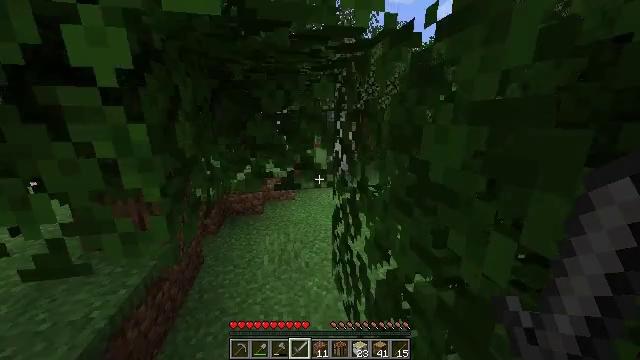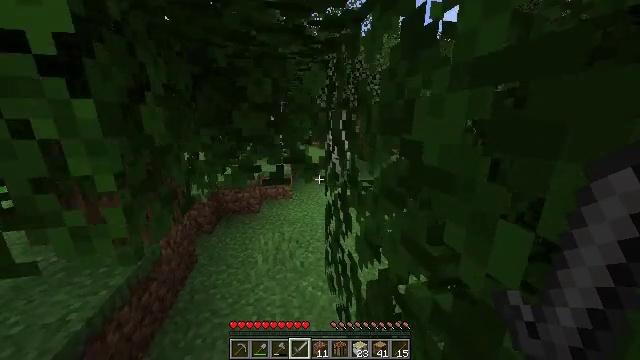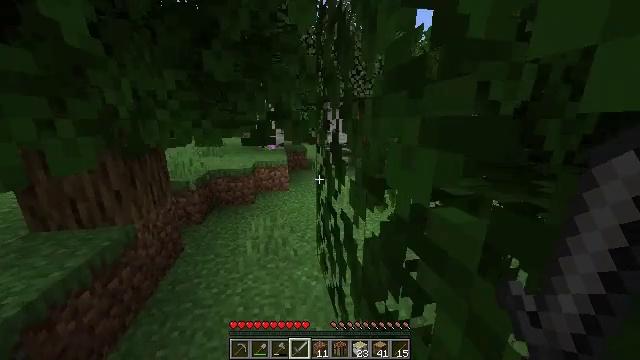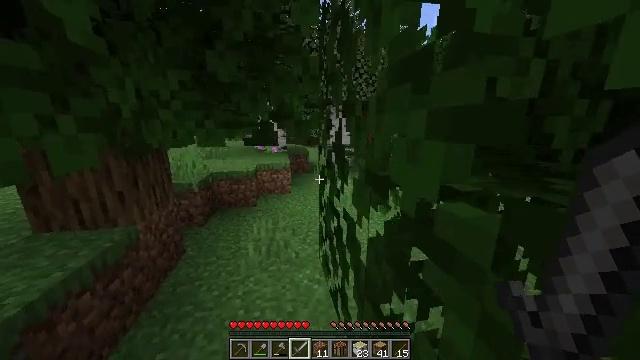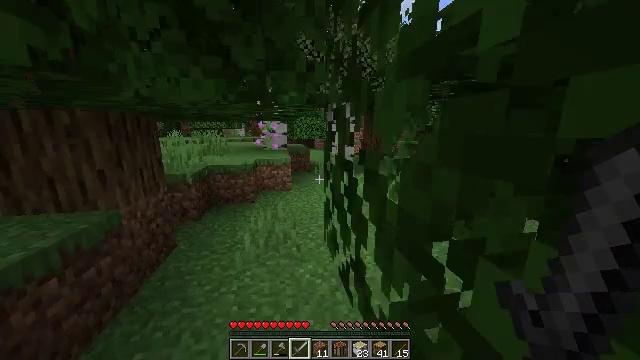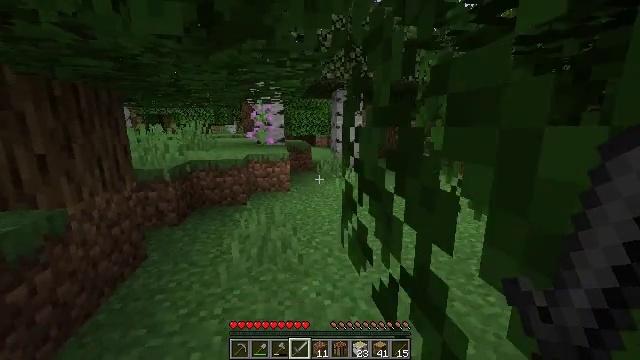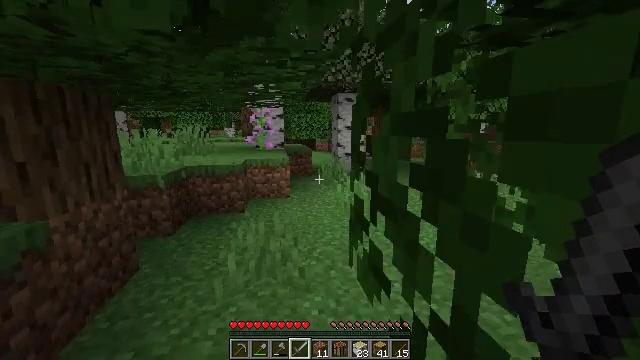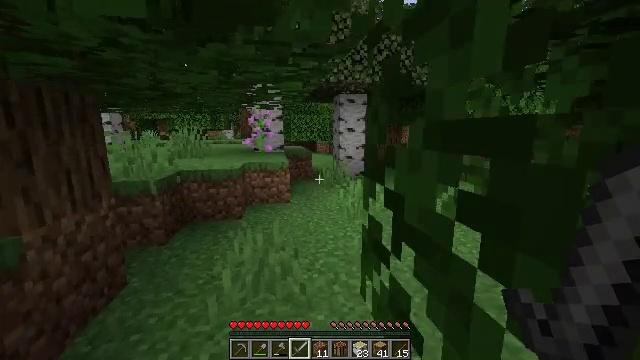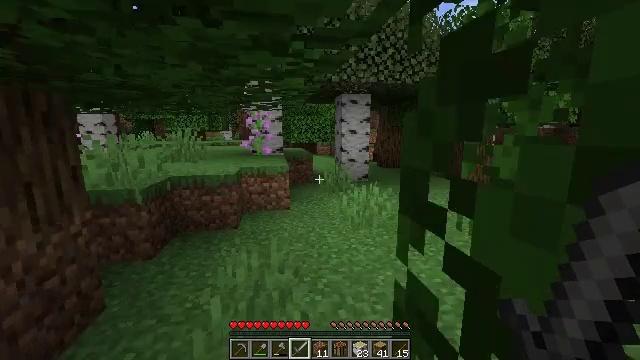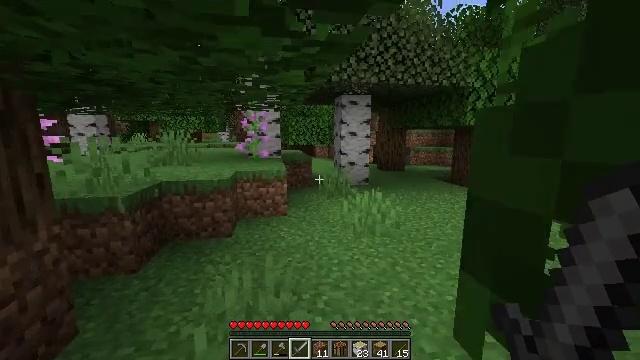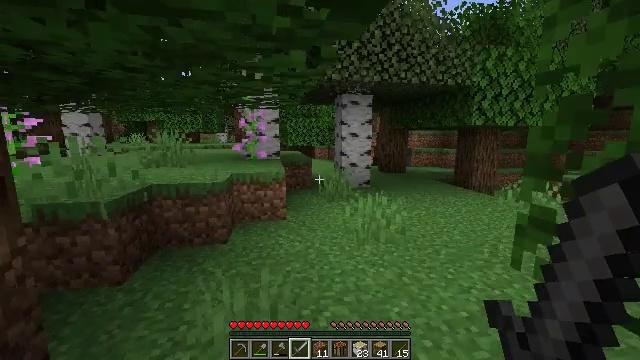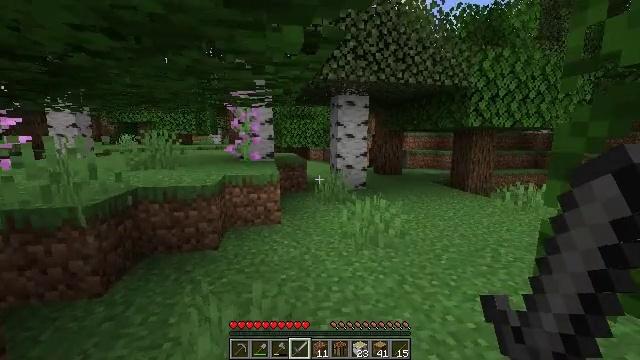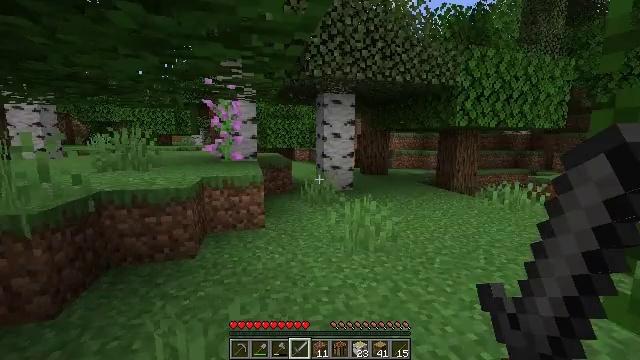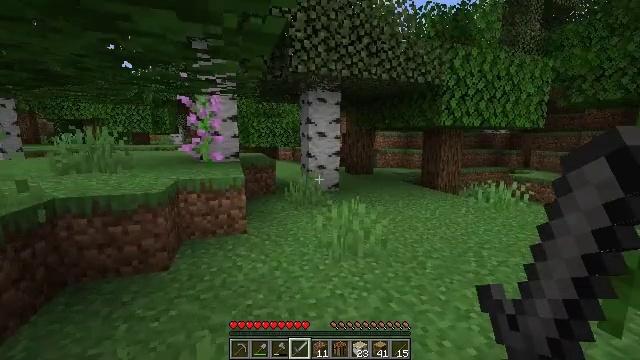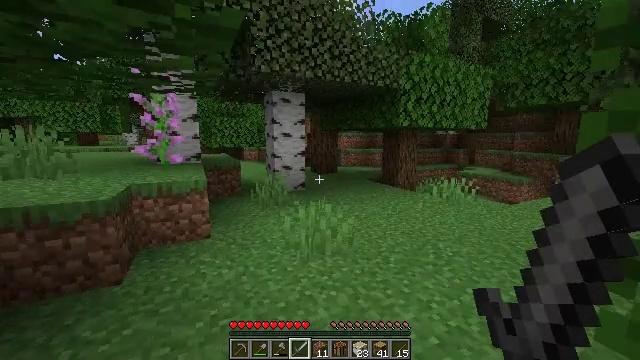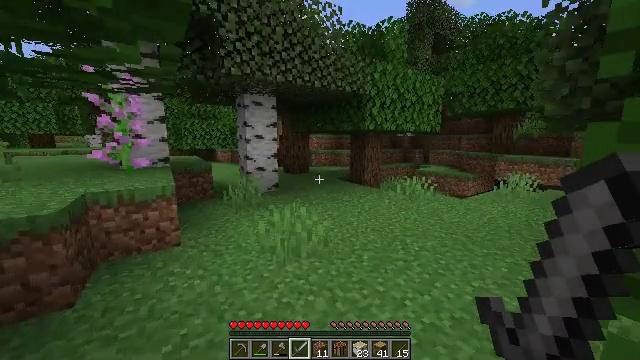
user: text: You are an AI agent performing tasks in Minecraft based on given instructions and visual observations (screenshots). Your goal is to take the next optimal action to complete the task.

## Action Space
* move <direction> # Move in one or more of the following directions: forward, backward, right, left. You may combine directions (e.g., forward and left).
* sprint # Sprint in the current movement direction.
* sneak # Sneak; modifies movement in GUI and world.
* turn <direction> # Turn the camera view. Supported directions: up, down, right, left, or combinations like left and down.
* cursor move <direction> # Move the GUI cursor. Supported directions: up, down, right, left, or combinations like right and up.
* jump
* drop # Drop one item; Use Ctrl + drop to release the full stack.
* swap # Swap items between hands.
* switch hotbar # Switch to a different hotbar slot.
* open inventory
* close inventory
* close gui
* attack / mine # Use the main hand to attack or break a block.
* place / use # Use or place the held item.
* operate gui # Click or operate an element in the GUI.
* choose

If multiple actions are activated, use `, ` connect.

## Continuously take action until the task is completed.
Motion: motion action
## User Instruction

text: Mine oak leaves.
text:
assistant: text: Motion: move forward and move right, sprint
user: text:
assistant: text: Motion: move forward, sprint
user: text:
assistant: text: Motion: move forward, sprint
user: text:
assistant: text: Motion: move forward, sprint, turn up
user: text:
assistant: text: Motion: move forward, sprint
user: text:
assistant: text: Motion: move forward, sprint, turn up
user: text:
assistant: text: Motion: move forward, sprint
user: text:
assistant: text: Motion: move forward, sprint
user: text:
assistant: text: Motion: move forward, sprint
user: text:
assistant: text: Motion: move forward, sprint
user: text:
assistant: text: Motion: move forward, sprint, turn right
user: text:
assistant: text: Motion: move forward, sprint, turn right
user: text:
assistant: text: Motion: move forward, sprint, turn right
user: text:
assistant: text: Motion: move forward, sprint, turn right
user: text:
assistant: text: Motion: move forward, sprint, turn right
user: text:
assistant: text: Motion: move forward, sprint, turn right
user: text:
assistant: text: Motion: move forward, sprint, turn right
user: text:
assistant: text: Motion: move forward, sprint, turn right
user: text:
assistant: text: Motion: move forward, sprint
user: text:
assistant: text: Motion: move forward, sprint, turn right and down
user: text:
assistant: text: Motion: move forward, sprint, turn right and down
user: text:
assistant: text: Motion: move forward, sprint, turn right and down
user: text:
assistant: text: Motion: move forward, sprint
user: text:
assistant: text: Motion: move forward, sprint
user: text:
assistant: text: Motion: move forward, sprint
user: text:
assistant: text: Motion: move forward, sprint
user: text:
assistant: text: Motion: move forward, sprint, turn left and down
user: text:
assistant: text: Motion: move forward, sprint, turn left and down
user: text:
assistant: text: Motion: move forward, sprint, turn left
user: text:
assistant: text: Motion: move forward, sprint, turn left and up